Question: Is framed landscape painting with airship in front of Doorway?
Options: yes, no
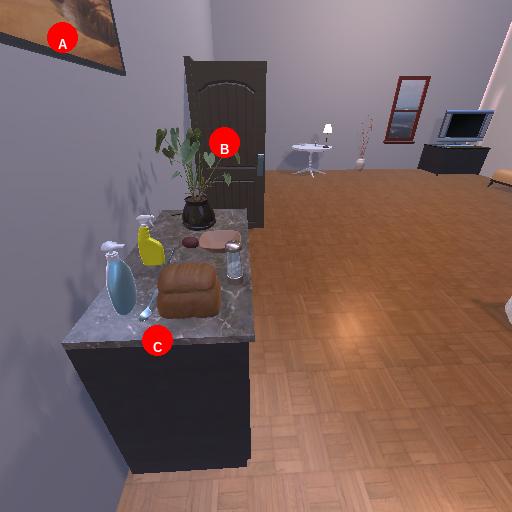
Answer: yes